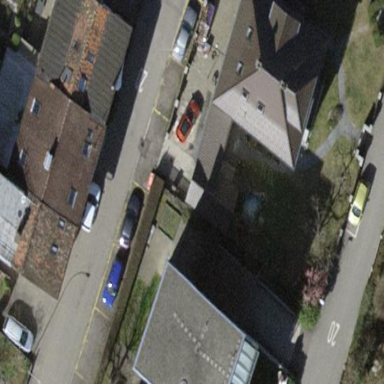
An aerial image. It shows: Detached building with pyramidal roof shape.